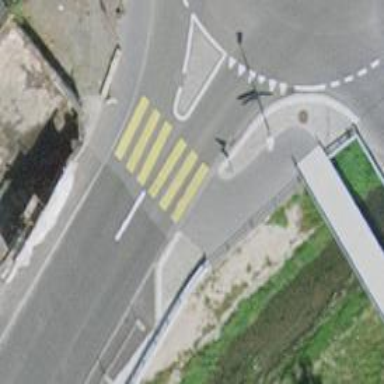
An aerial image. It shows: Marked crossing on the road.